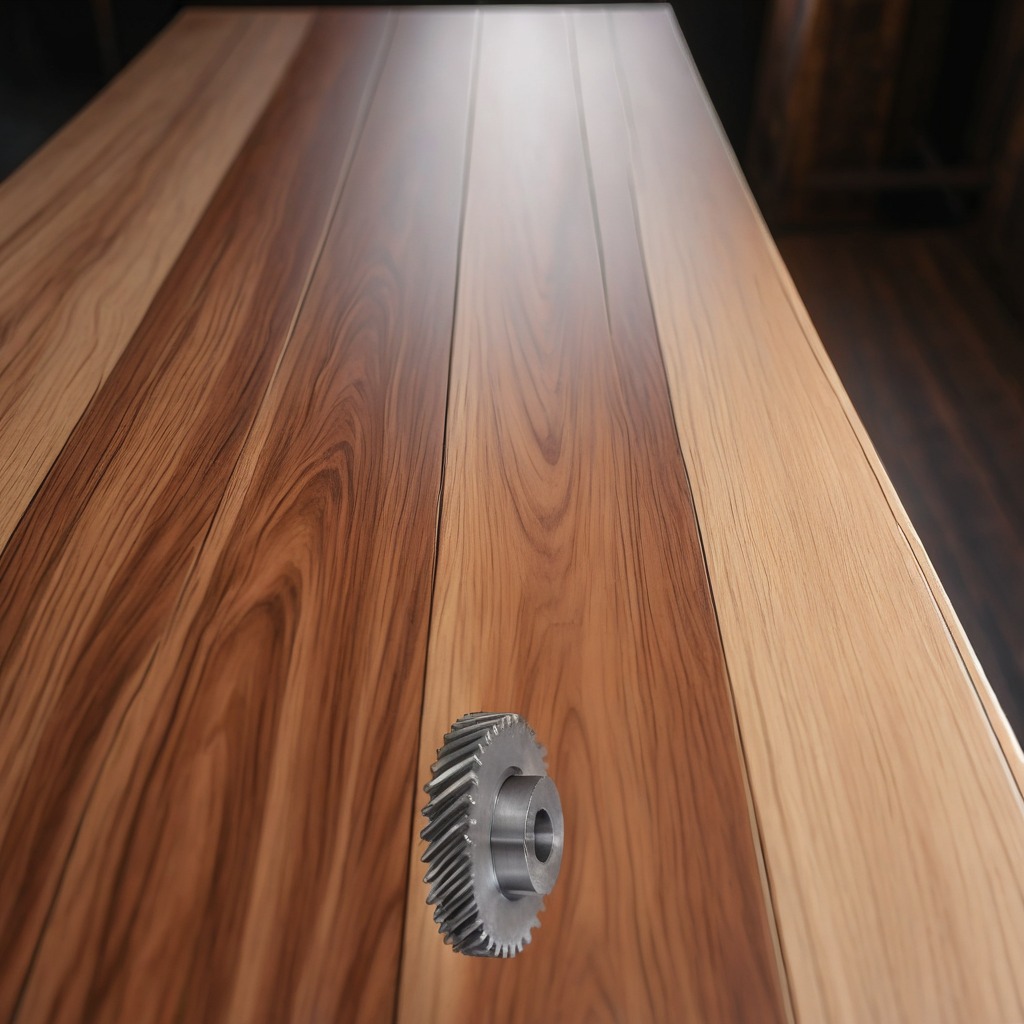
A steel gear with teeth is lying on the wooden table in the carpentry studio.